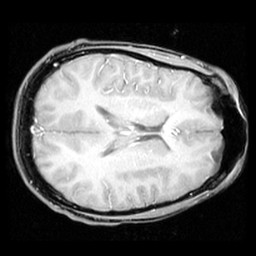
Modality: inplaneT1
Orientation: axial
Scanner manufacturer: ge
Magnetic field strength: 3 T
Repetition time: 0.2 s
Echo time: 0.0036 s